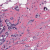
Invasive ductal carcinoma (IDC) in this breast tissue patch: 1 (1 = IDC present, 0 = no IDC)